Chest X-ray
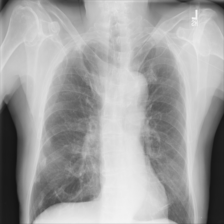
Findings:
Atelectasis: negative
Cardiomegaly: negative
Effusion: negative
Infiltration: negative
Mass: negative
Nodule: negative
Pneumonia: negative
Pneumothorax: negative
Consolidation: negative
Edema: negative
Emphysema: negative
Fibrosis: negative
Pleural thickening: negative
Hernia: negative